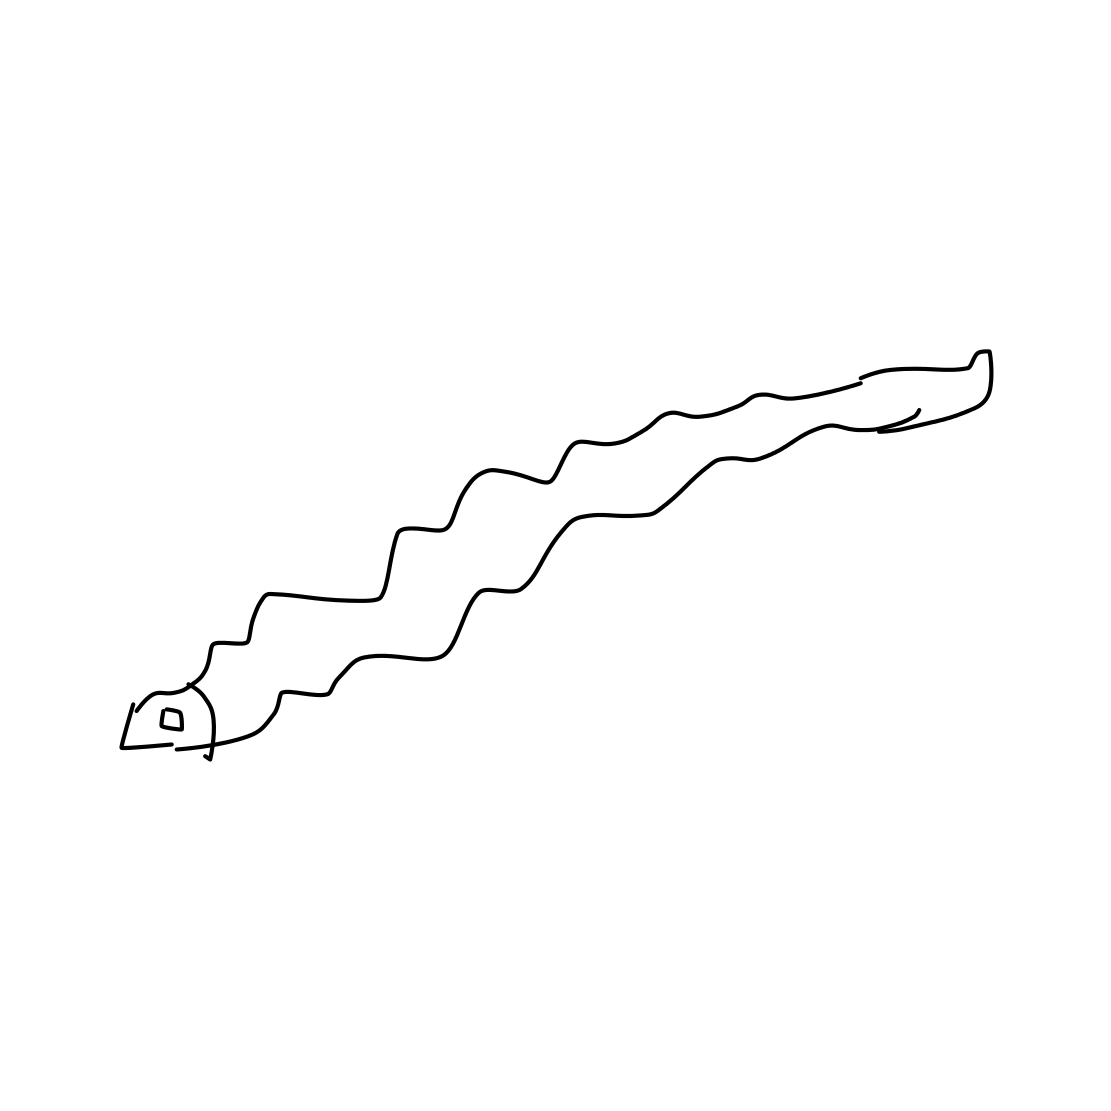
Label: snake